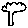
Label: tree